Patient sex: M
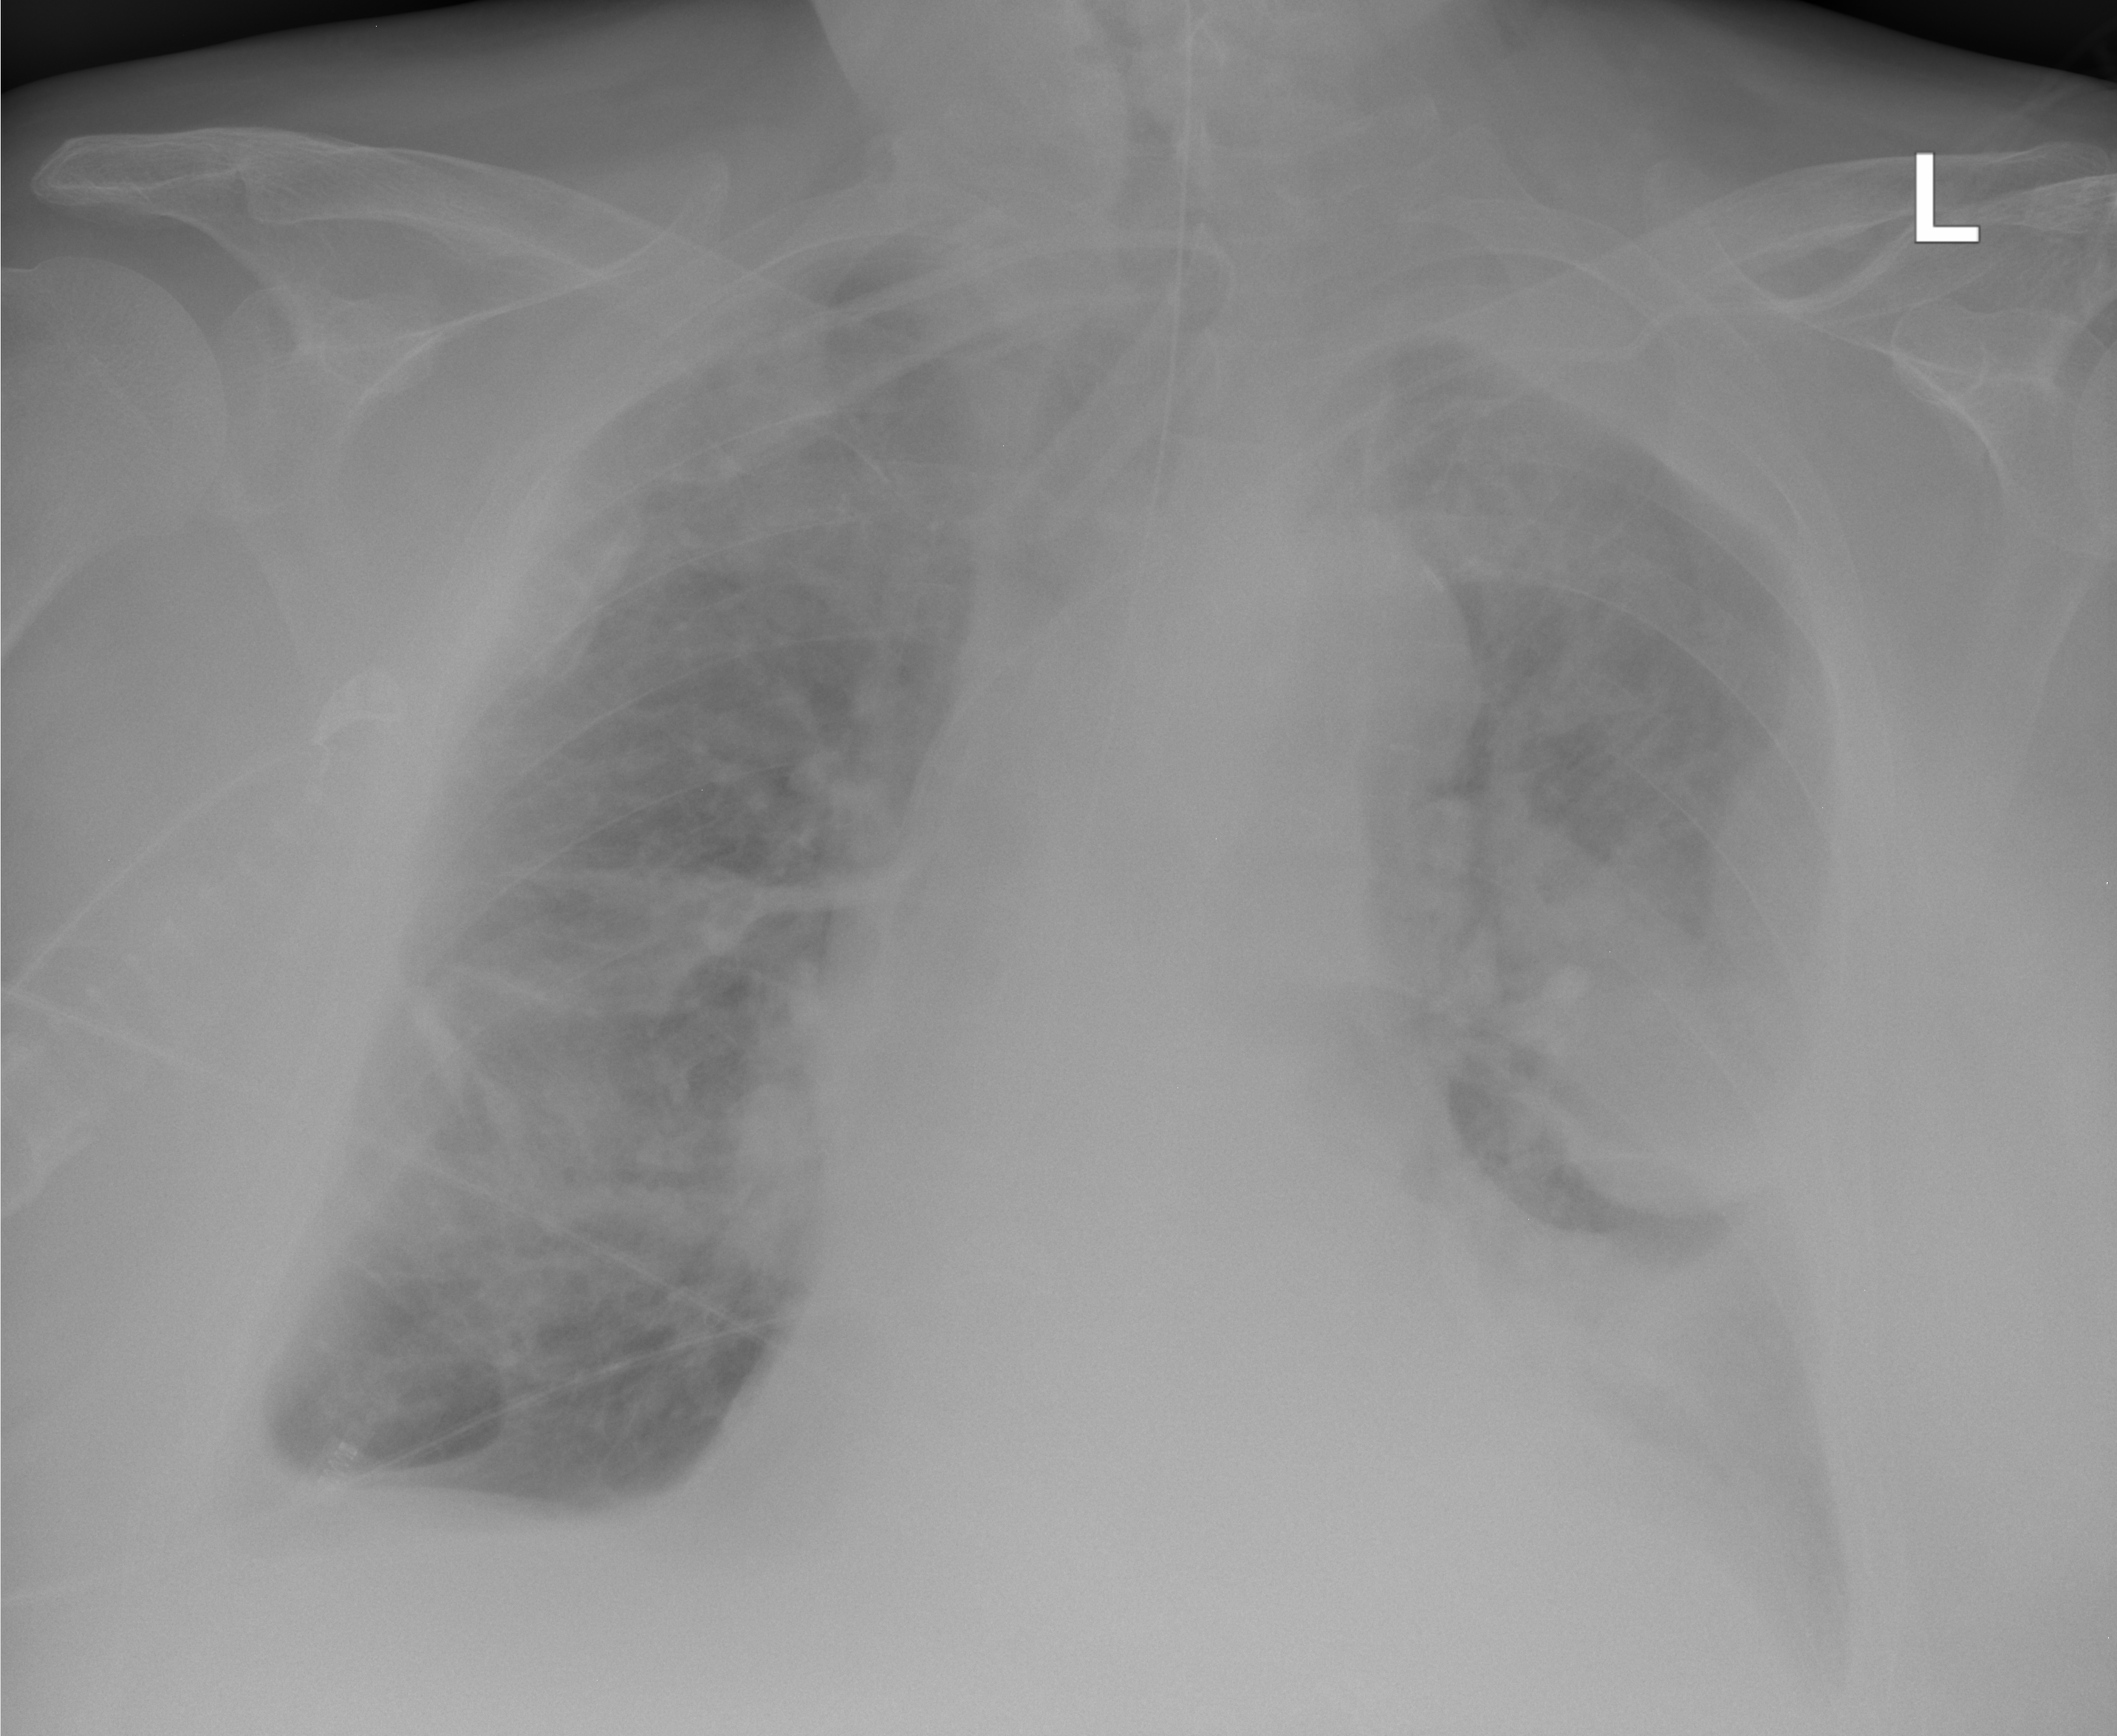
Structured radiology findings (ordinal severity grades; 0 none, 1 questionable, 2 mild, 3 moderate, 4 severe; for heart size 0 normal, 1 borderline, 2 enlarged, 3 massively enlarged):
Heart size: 2
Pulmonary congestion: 3
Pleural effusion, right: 2
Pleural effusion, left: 2
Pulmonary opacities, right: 0
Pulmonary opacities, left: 2
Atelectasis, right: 3
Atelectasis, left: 3